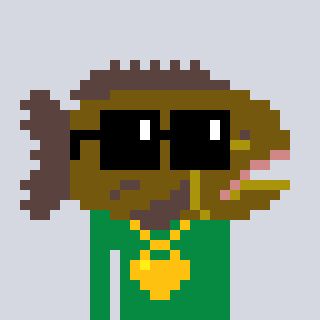
a pixel art character with square black sunglasses, a grouper-shaped head and a green-colored body on a cool background